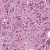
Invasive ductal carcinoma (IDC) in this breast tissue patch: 1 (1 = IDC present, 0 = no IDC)